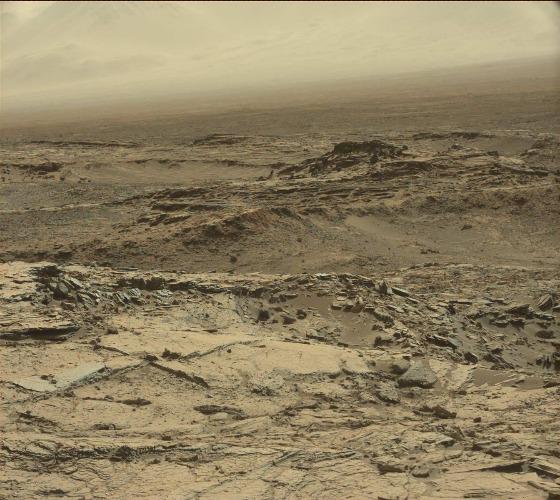
Terrain classes present: Background, Bedrock, Gravel / Sand / Soil, Rock, Shadow